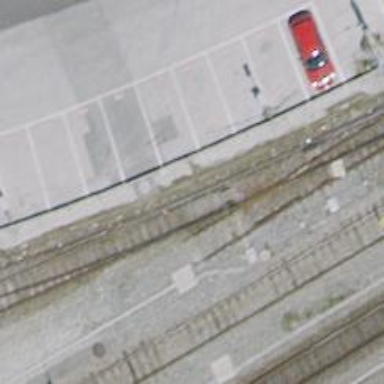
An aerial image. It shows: Abandoned railway.